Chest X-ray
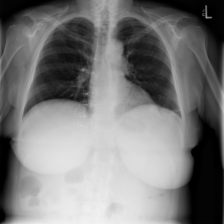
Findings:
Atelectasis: positive
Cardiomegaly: negative
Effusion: negative
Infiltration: negative
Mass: negative
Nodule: negative
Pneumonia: negative
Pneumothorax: negative
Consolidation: negative
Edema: negative
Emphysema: negative
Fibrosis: negative
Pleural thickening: negative
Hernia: negative